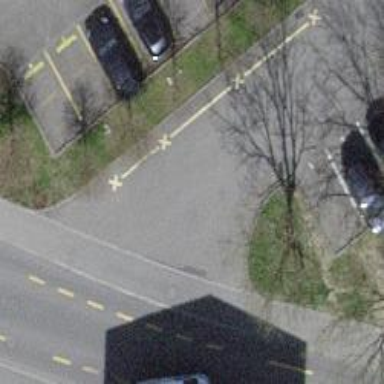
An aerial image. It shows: Road serving as parking aisle.